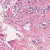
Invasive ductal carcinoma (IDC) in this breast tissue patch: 1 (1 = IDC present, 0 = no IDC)